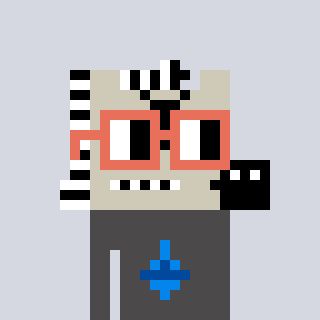
a pixel art character with square orange glasses, a zebra-shaped head and a grayscale-colored body on a cool background